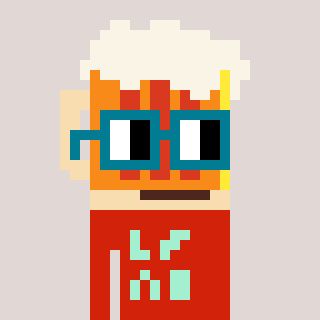
a pixel art character with square dark green glasses, a beer-shaped head and a red-colored body on a warm background